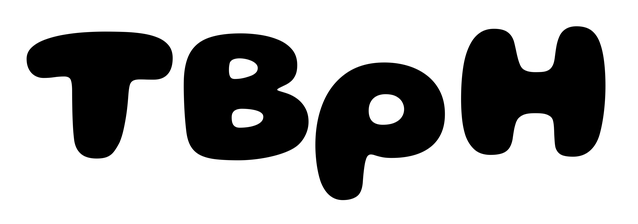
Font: Gluten_ExtraBold